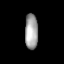
Tissue: lung
Cell type: Endothelial cells
Senescence score: 0.6441
Nuclear area (px): 458
Mean DAPI intensity: 161.135